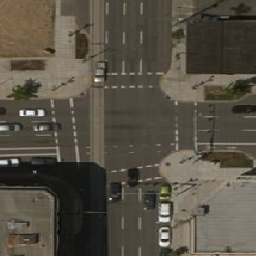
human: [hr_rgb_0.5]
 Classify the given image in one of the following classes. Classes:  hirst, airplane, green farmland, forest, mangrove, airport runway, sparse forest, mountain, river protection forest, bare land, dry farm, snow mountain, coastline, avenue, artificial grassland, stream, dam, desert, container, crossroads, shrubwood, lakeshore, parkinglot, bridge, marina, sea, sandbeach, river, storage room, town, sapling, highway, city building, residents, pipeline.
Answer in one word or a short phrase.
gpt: crossroads